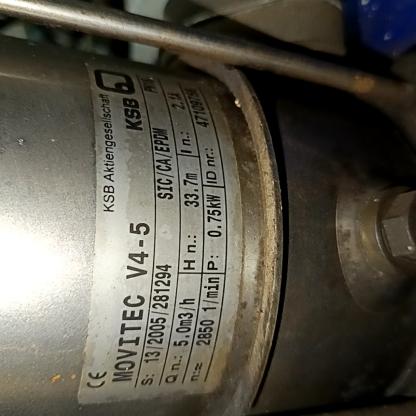
Klasa: tabliczka-znamionowa